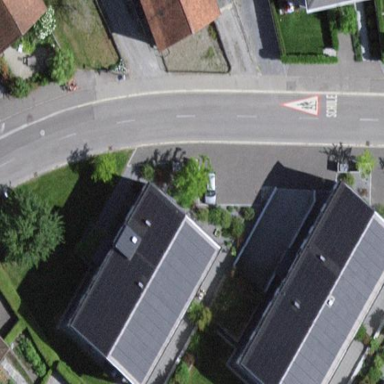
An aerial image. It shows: Detached building.